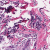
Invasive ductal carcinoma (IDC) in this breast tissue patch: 0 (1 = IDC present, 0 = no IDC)